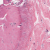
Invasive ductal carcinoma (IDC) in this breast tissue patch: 0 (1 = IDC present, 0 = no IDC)